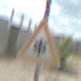
Verkehrszeichen: SchneeOderEisglaette
Umgebung: Outdoor, Suburban
Tageszeit: Midday
Wetter: PartlyCloudy
Licht: Natural
Jahreszeit: Summer
Kontrast: HighContrast